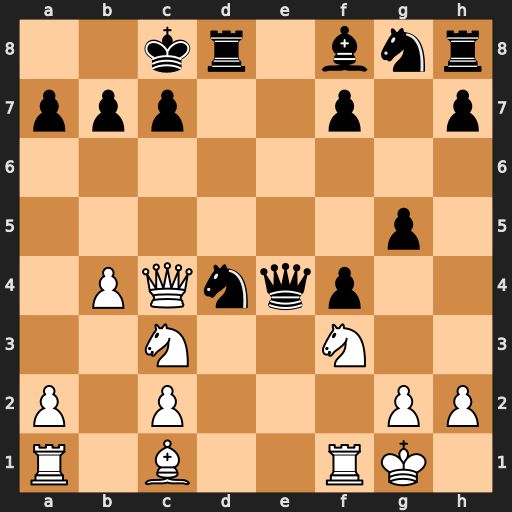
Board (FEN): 2kr1bnr/ppp2p1p/8/6p1/1PQnqp2/2N2N2/P1P3PP/R1B2RK1
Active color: w
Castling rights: -
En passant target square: -
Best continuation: Nxe4